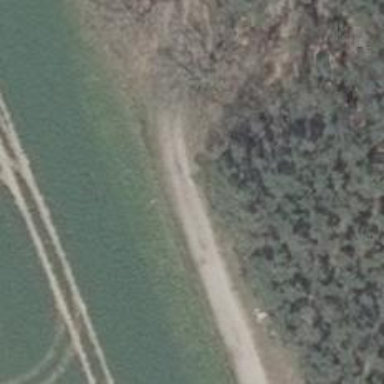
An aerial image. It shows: Track with grade 3 surface.